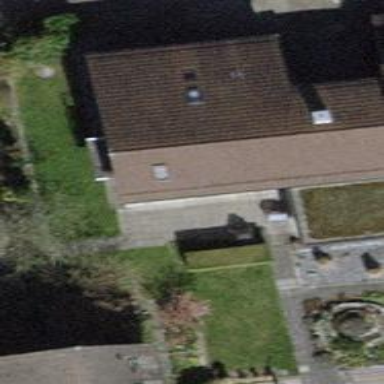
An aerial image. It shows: Building with tiled roof.